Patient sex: M
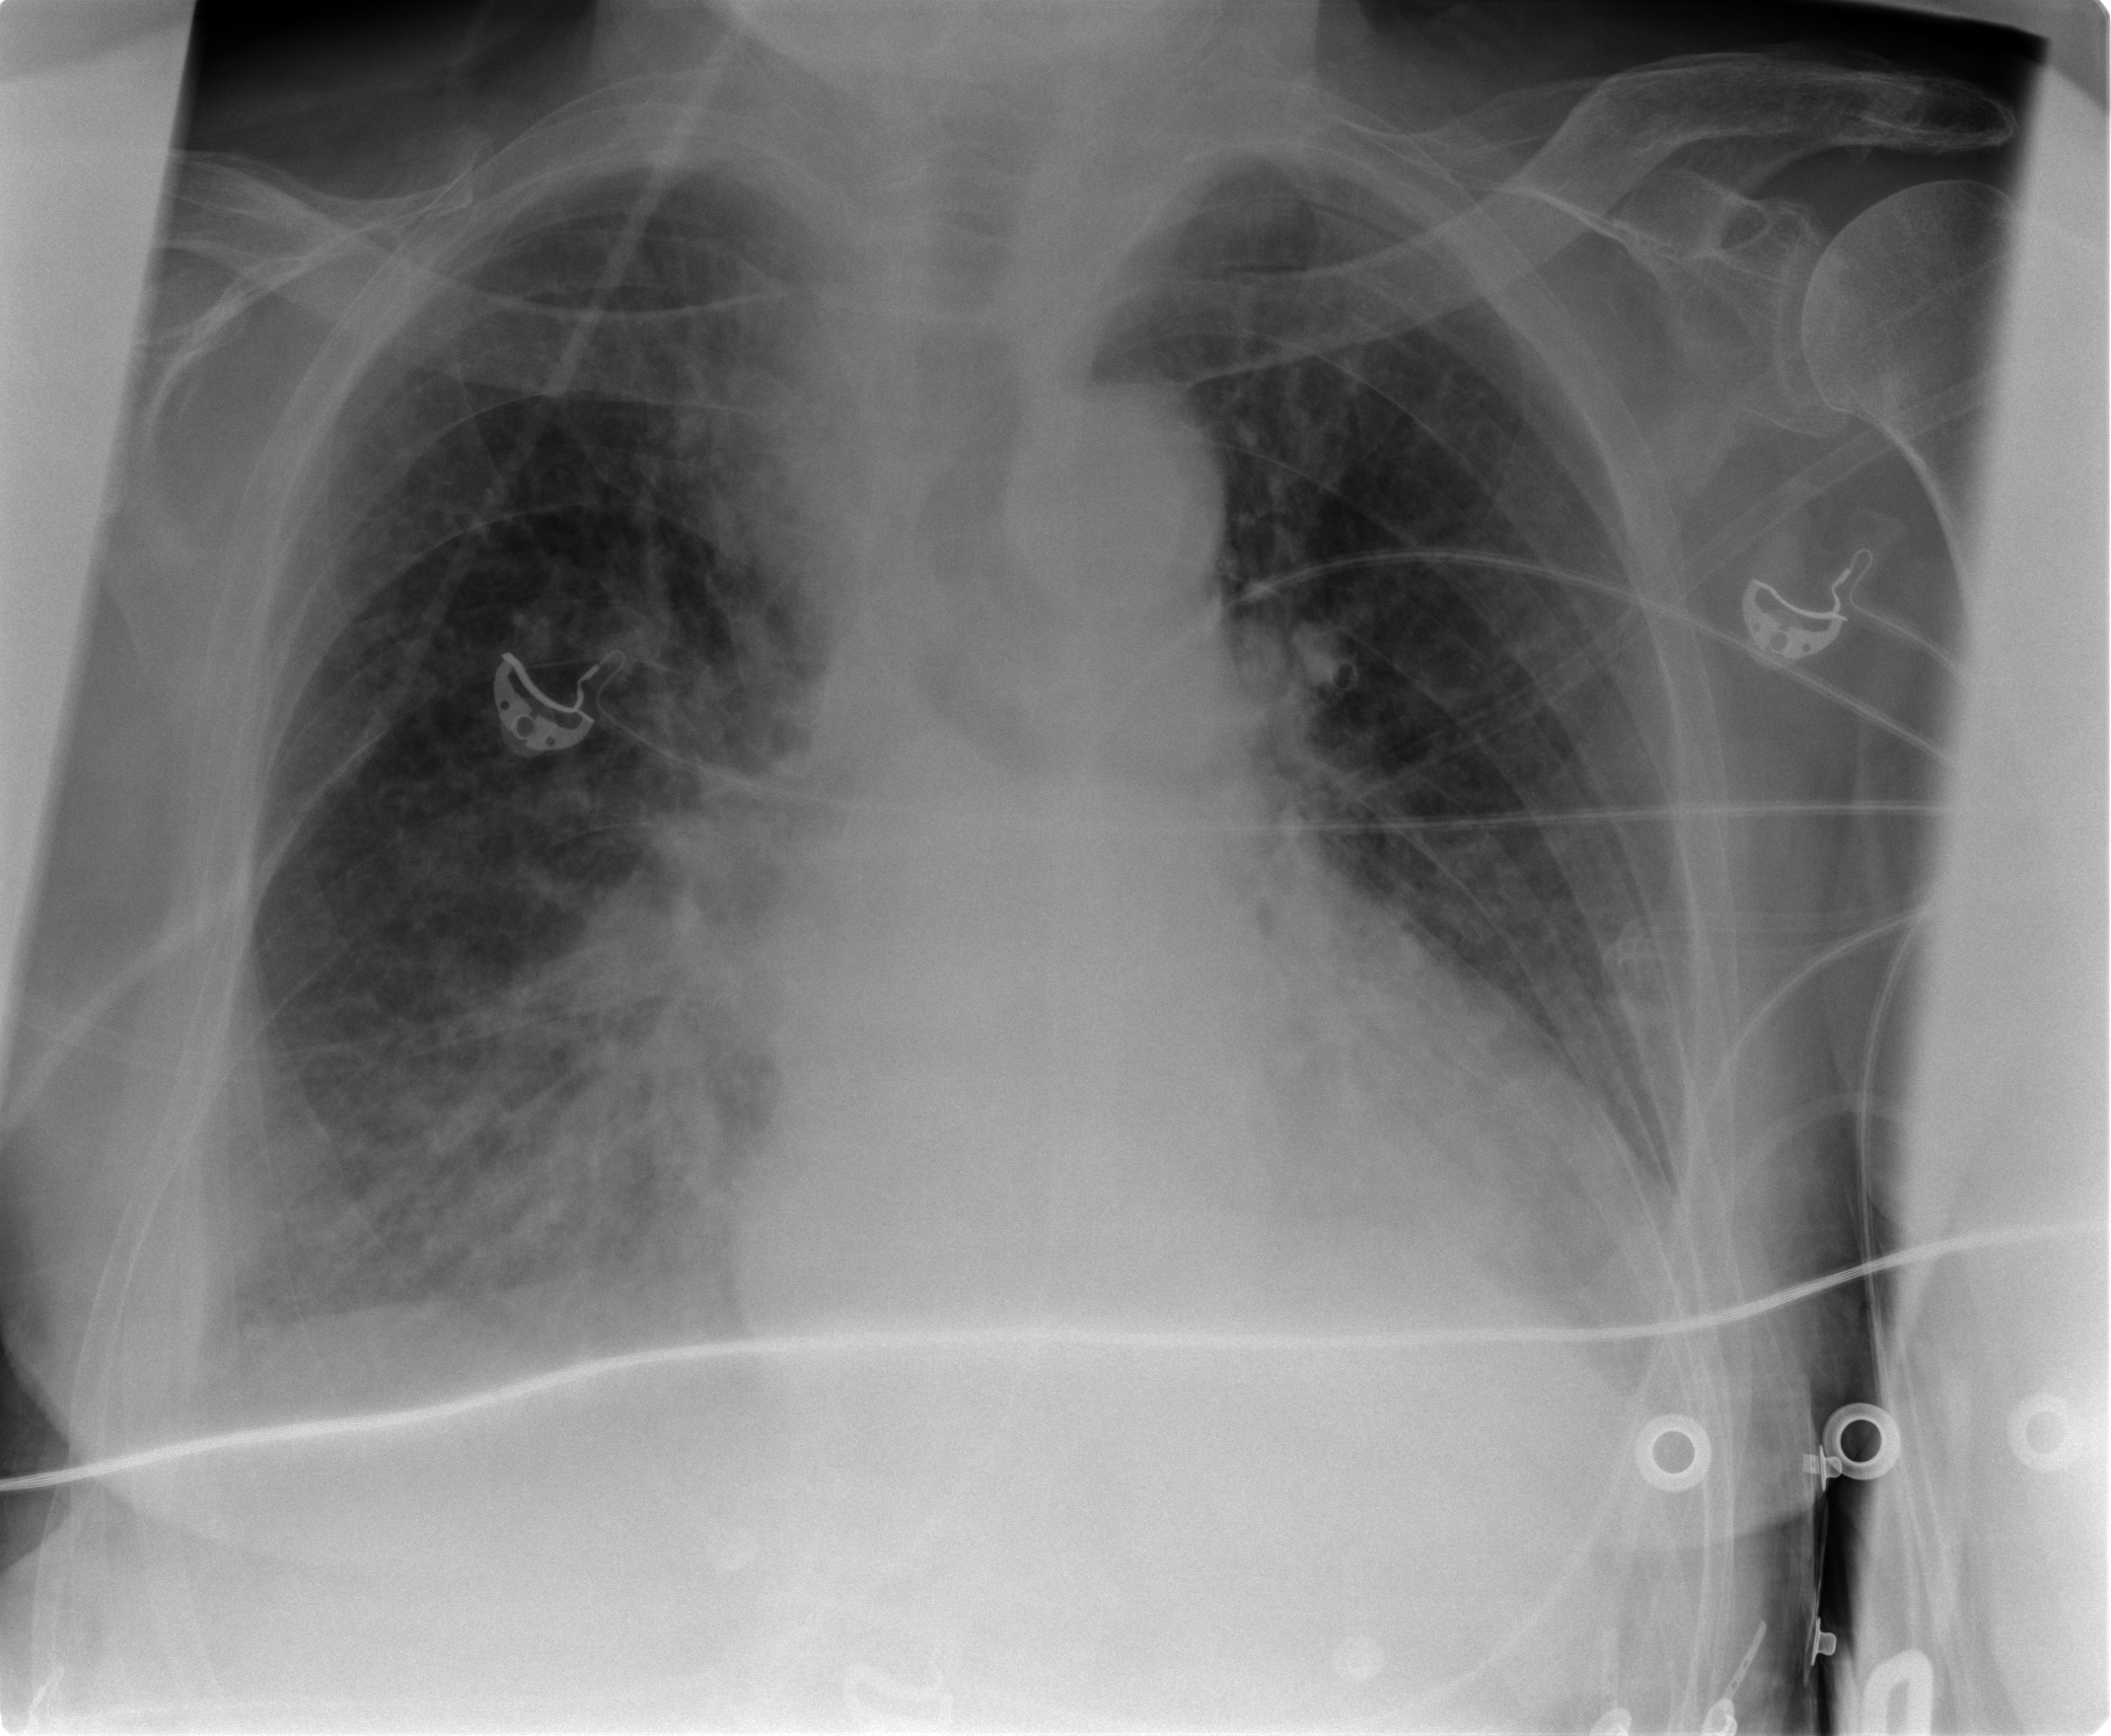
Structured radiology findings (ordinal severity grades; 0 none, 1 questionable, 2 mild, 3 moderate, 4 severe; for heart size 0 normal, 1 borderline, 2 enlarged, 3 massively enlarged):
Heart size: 2
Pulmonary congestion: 3
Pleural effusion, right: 1
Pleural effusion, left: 0
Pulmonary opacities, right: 3
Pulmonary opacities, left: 2
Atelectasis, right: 2
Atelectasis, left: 2